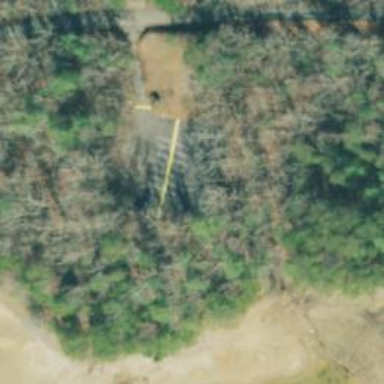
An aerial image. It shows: Driveway.